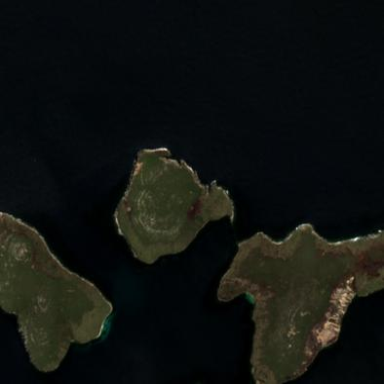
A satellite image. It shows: Island with natural coastline.